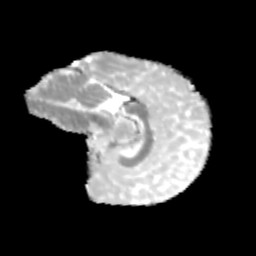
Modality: MD
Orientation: sagittal
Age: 9
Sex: female
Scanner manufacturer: siemens
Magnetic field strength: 3 T
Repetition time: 3.8 s
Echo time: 0.07 s